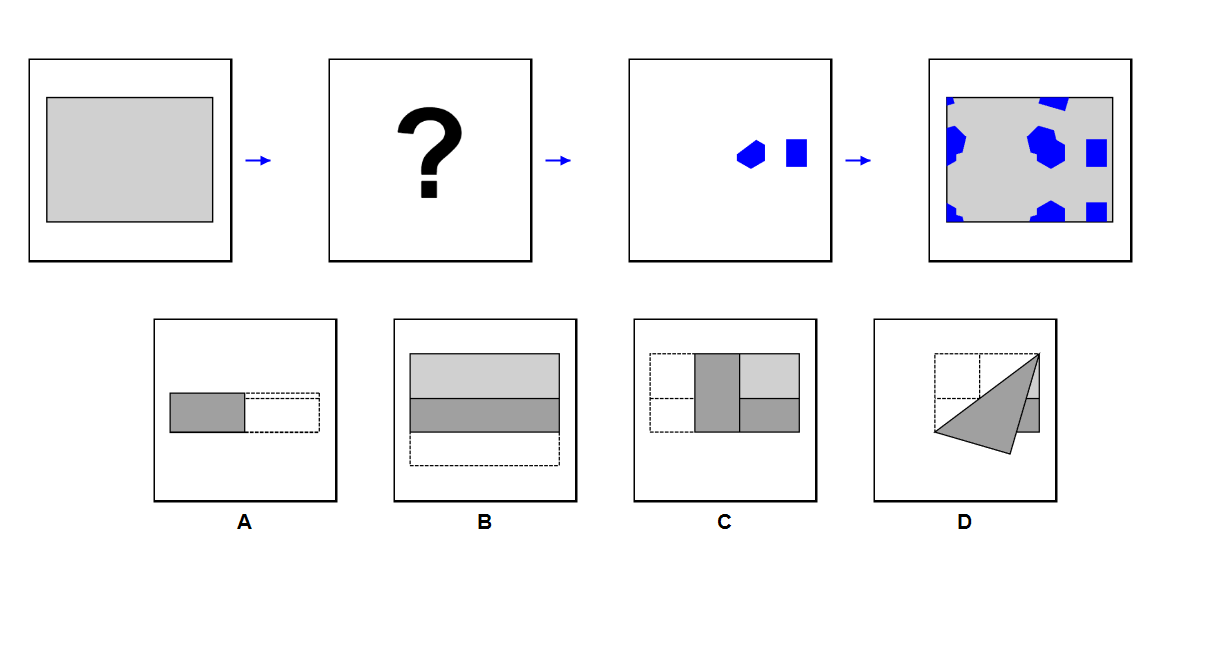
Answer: A